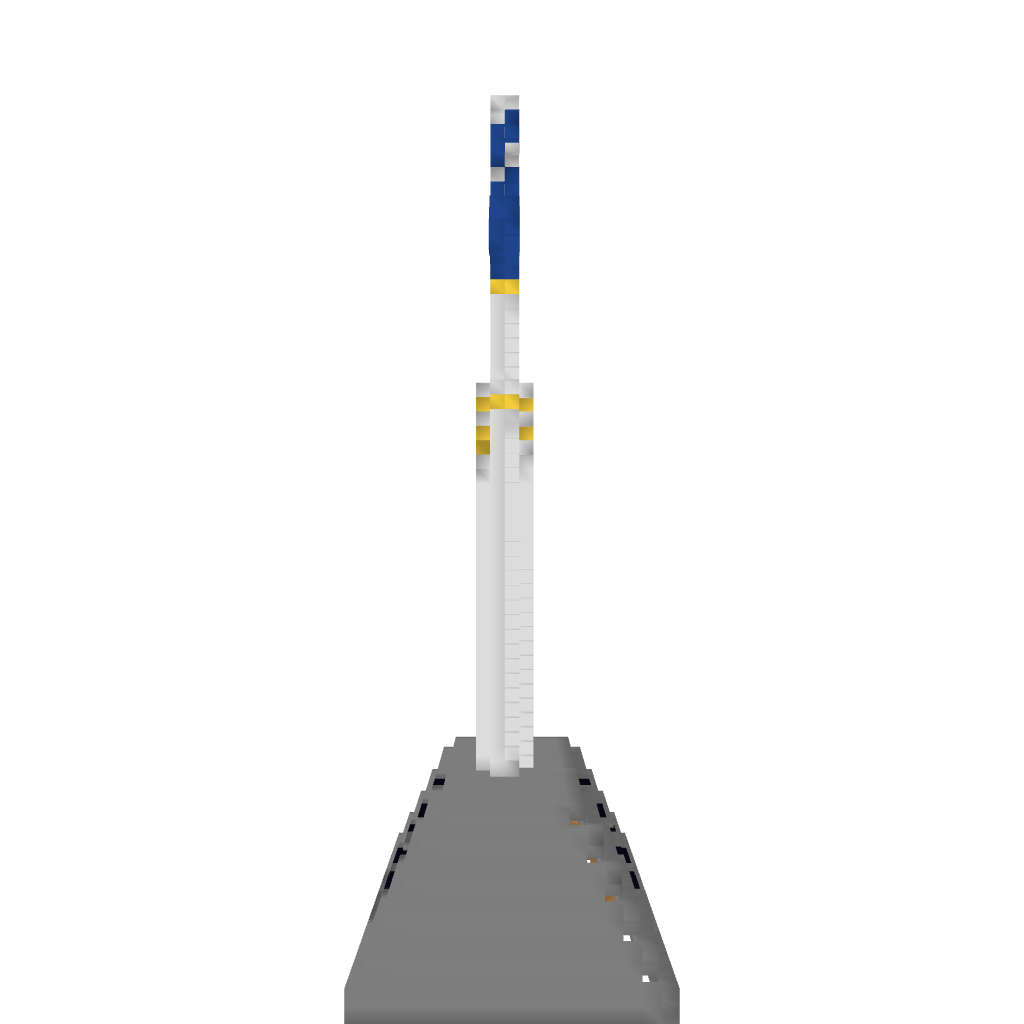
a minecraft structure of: The Master Sword in Pedestal